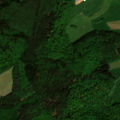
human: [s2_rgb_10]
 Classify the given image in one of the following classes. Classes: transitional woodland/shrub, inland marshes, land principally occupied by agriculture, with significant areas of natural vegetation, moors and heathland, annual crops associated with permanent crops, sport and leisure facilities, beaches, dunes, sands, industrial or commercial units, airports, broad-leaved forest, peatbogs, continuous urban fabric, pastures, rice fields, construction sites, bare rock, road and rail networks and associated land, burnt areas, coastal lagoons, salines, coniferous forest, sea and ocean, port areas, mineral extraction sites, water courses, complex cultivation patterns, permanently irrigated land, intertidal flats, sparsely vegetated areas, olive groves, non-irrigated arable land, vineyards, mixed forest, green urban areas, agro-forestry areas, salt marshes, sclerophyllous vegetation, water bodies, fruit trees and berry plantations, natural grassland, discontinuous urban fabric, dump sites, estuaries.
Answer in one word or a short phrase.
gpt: pastures, complex cultivation patterns, broad-leaved forest, coniferous forest, mixed forest